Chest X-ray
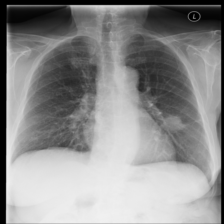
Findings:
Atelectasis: negative
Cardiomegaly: negative
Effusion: negative
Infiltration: negative
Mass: positive
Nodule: positive
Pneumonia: negative
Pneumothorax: negative
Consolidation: negative
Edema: negative
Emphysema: negative
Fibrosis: negative
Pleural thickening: negative
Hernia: negative